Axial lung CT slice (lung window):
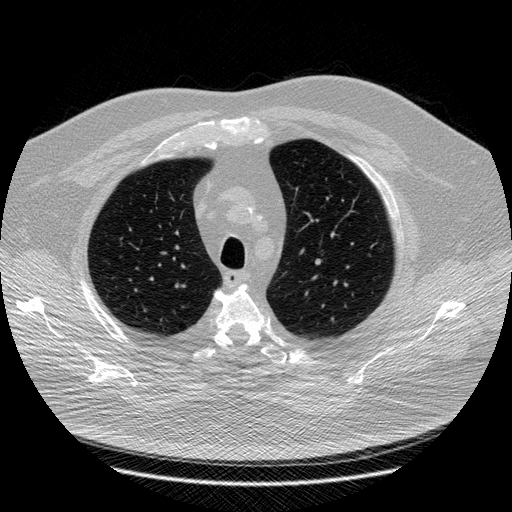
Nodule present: no